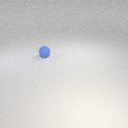
small blue rubber sphere